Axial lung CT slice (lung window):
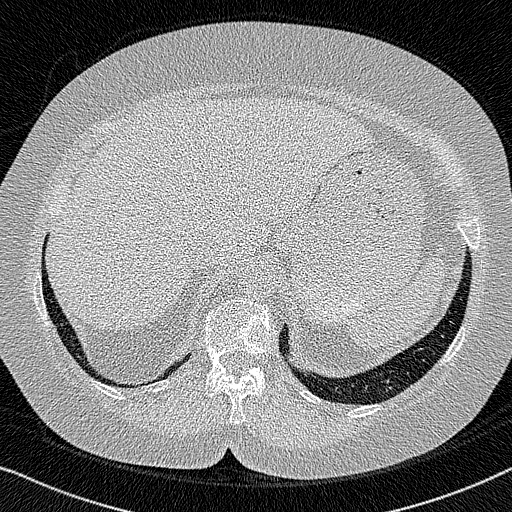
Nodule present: no